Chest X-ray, PA view. Patient: 65 years old, sex M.
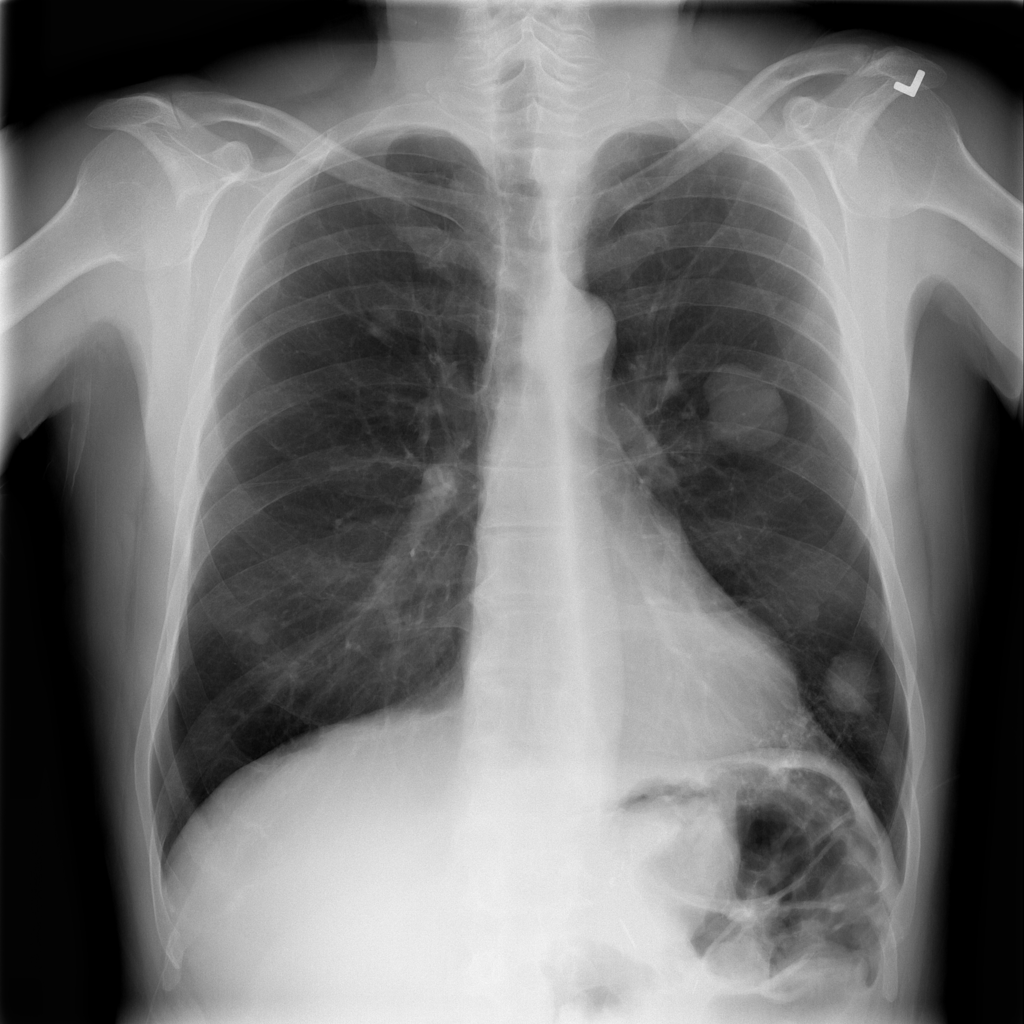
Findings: Mass